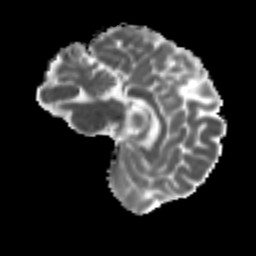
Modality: MD
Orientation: sagittal
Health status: ill
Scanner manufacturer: siemens
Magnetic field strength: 3 T
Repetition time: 6.7 s
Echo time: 0.1 s